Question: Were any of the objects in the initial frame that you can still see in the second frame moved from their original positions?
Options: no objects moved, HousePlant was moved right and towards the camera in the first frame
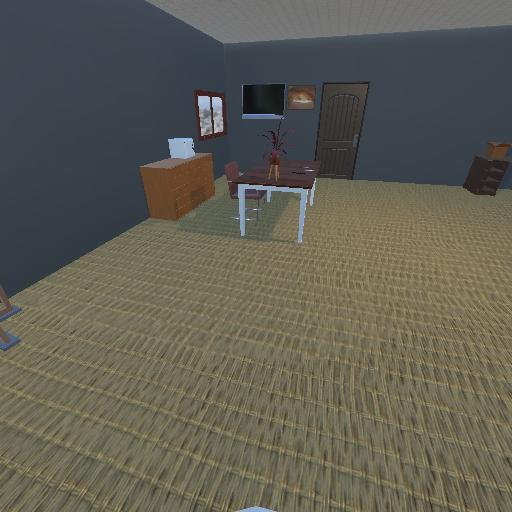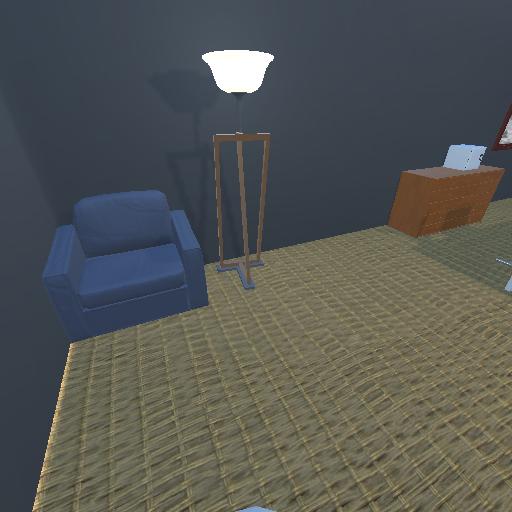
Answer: no objects moved